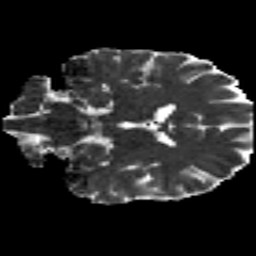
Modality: MD
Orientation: coronal
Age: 23
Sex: male
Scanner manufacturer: siemens
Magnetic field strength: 3 T
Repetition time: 8.8 s
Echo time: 0.085 s